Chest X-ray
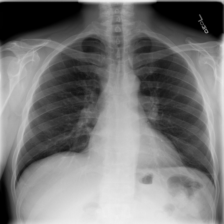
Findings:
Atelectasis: positive
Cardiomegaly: negative
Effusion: negative
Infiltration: positive
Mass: negative
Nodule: negative
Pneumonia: negative
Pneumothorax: negative
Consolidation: negative
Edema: negative
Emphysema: negative
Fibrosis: negative
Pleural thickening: negative
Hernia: negative